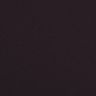
Metastatic tissue present: no